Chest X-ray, PA view. Patient: 55 years old, sex F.
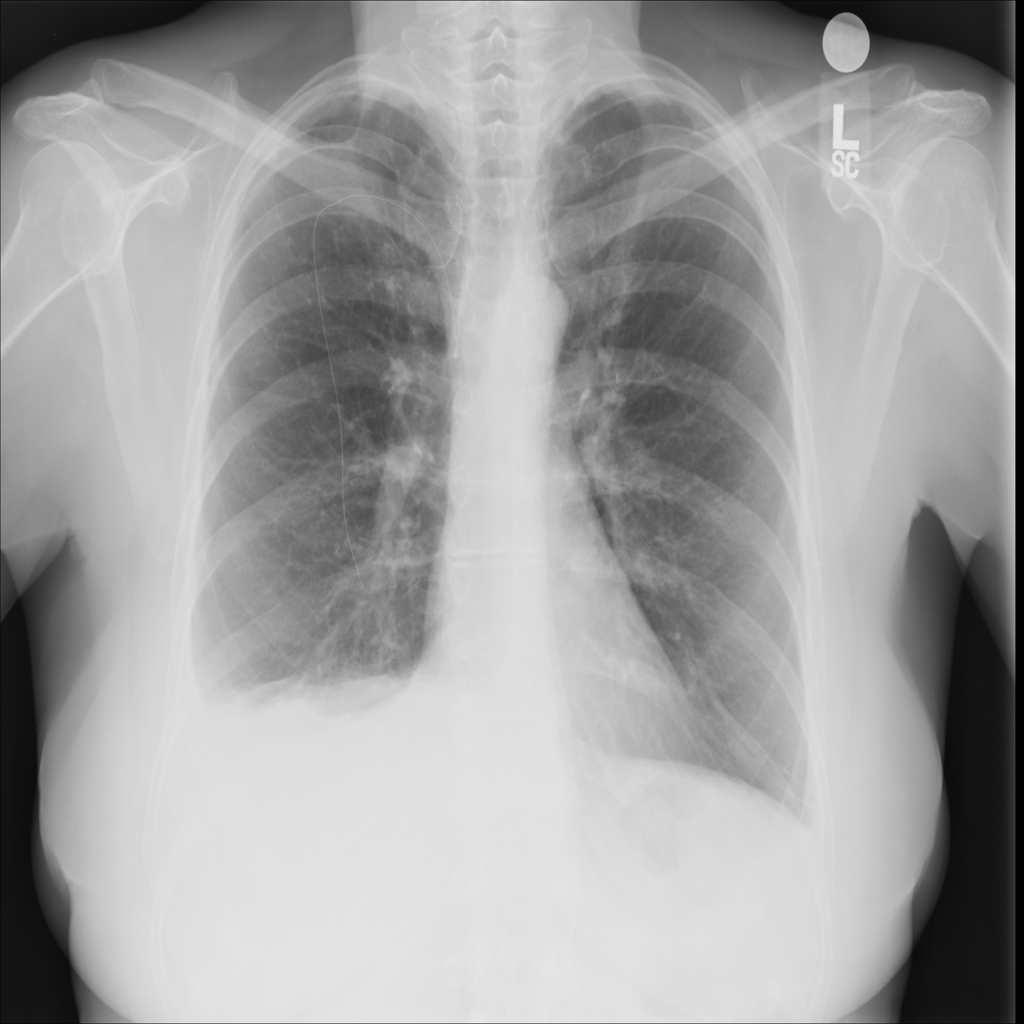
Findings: Effusion, Pleural_Thickening